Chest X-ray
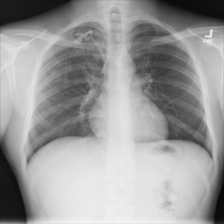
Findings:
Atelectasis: negative
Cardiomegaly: negative
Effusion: negative
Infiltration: negative
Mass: negative
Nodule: negative
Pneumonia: negative
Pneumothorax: negative
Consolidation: negative
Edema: negative
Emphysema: negative
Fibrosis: negative
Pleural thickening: negative
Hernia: negative